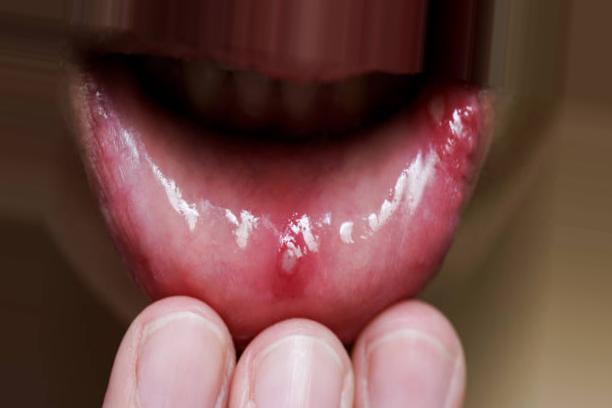
Condition: Mouth Ulcer